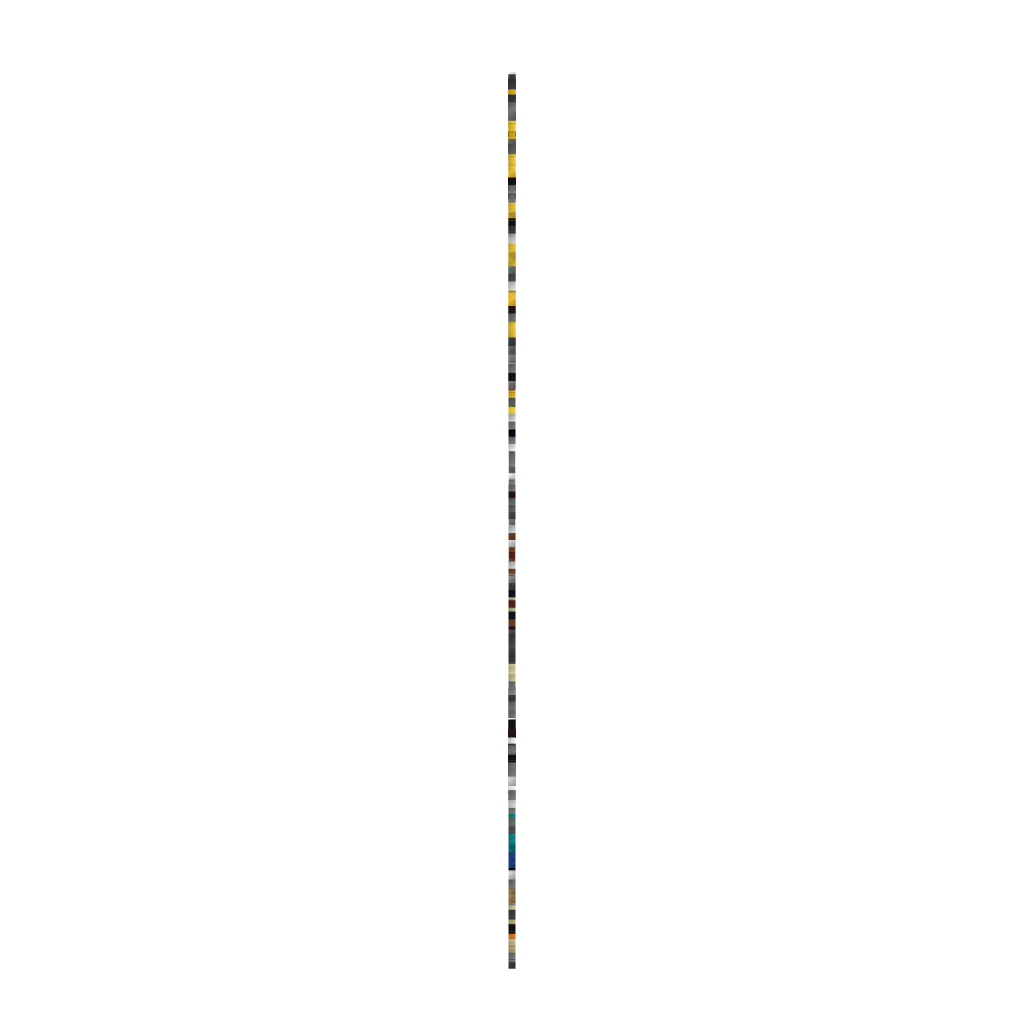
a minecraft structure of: Super Mario Block Punch (ErnieCIII)